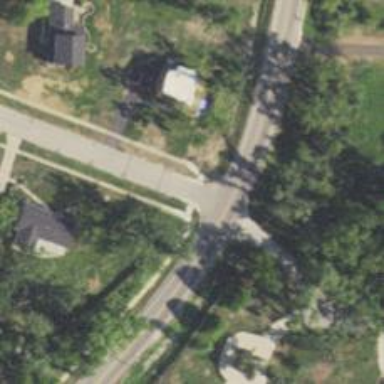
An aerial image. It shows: Unmarked crossing on footway.